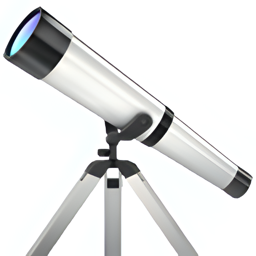
Name: telescope
Emoji: 🔭
Group: Objects
Sub-group: science